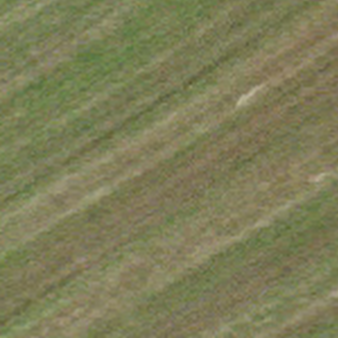
Label: other